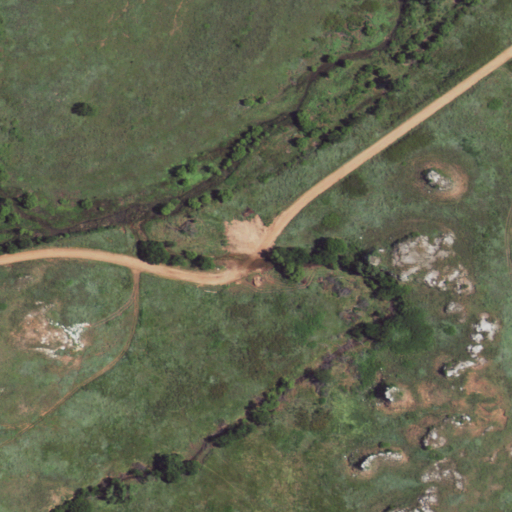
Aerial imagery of valley in Kansas named Cristy Canyon containing grassland, herbaceous wetlands, open development, low intensity development, medium intensity development, open water, and woody wetlands